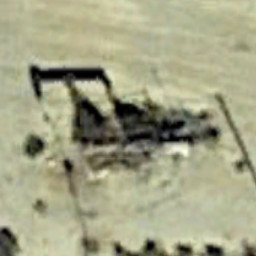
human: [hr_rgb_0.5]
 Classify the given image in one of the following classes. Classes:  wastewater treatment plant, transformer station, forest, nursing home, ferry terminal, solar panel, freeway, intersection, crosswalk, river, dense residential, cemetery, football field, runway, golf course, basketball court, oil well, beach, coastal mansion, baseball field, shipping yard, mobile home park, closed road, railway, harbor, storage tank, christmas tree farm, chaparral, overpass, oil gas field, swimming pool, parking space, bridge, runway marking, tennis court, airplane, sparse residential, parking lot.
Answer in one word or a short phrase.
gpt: oil well